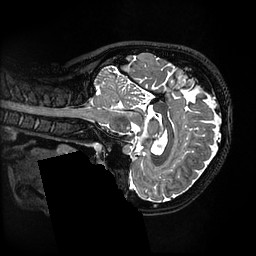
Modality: T2w
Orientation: sagittal
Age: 24
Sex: female
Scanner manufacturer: ge
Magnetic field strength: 3 T
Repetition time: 3.202 s
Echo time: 0.0669 s